Question: ## Is it possible to start subgroup of tests from TestExecute command line?
I want to be able to start Emulators or SemiReal subgroup(with folder icons on image) or Emulators or SemiReal test.
I tried different combinations from description: <URL>
Here is the last result but still not working:
'''
"%PROGRAM_FILES%\SmartBear\TestExecute 10\Bin\TestExecute.exe"
"C:\TestProject\LraTestProjectSuite.pjs"
/r /p:EpicIteration /projectitem:SemiReal /e
'''
Result is:
'''
The project item 'SemiReal' was not found in the project 'EpicIteration'.
'''
## Test project structure looks like this:

## What is the right way to start different subgroups of tests from commandline?
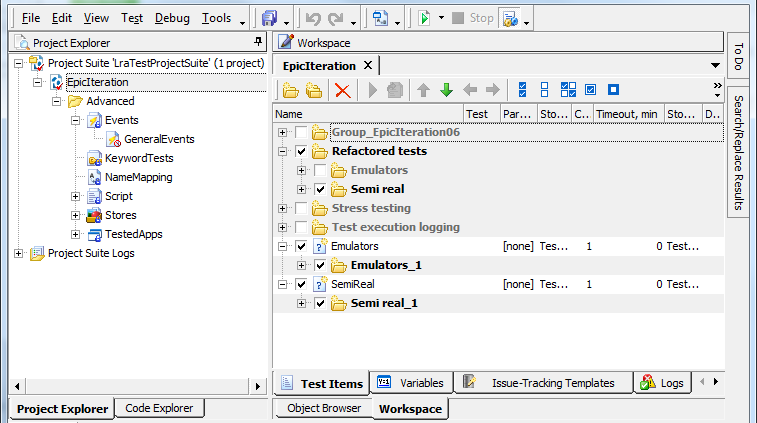
Answer: It is impossible to run a specific from the command line. The parameter you are trying to use for this runs a project item (e.g. Network Suite job or specific keyword test), but not a test item.
You can find a solution that will allow you to run individual test items in <URL> on the SmartBear web site.